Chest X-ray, PA view. Patient: 56 years old, sex M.
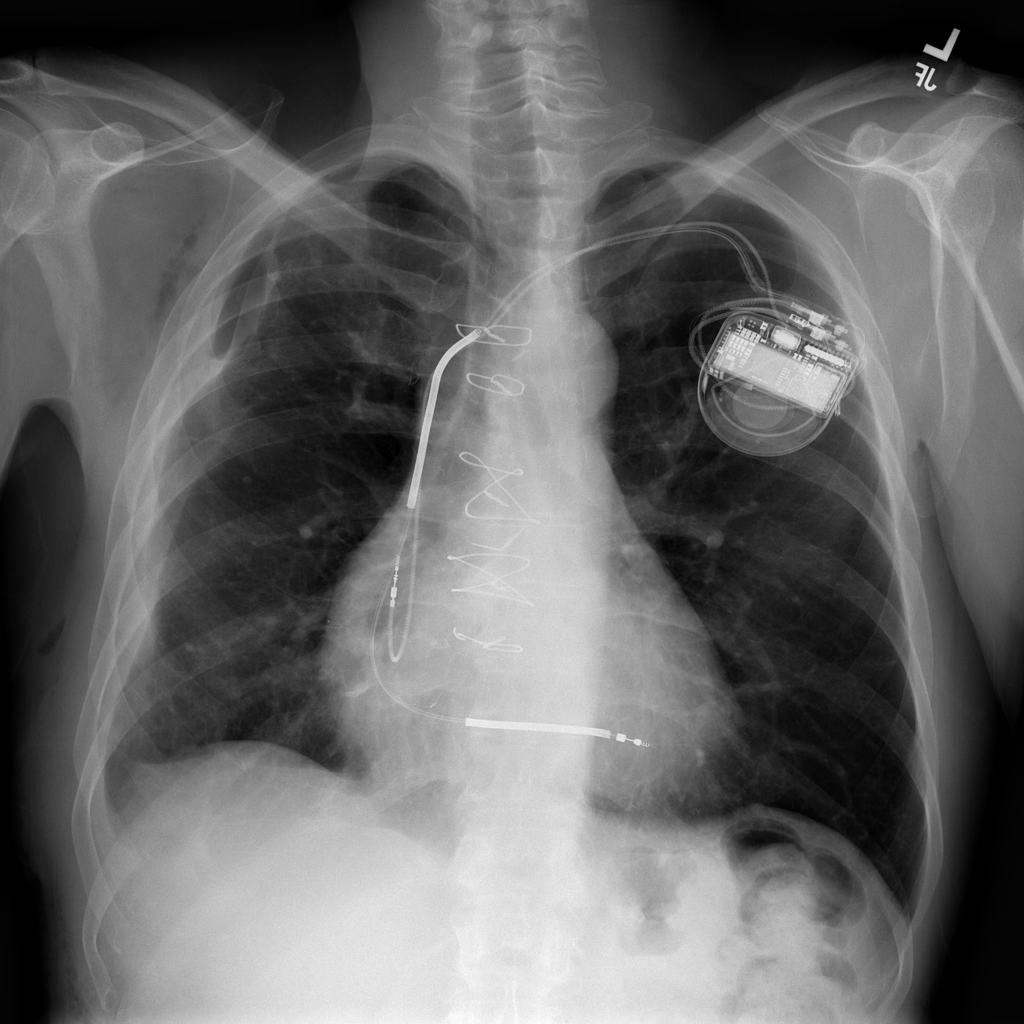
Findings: Emphysema